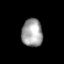
Tissue: lung
Cell type: Epithelial cells
Senescence score: 0.2117
Nuclear area (px): 573
Mean DAPI intensity: 161.058